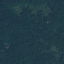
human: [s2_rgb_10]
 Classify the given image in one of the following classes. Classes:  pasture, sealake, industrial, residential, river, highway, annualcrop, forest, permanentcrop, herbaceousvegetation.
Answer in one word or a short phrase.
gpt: Forest